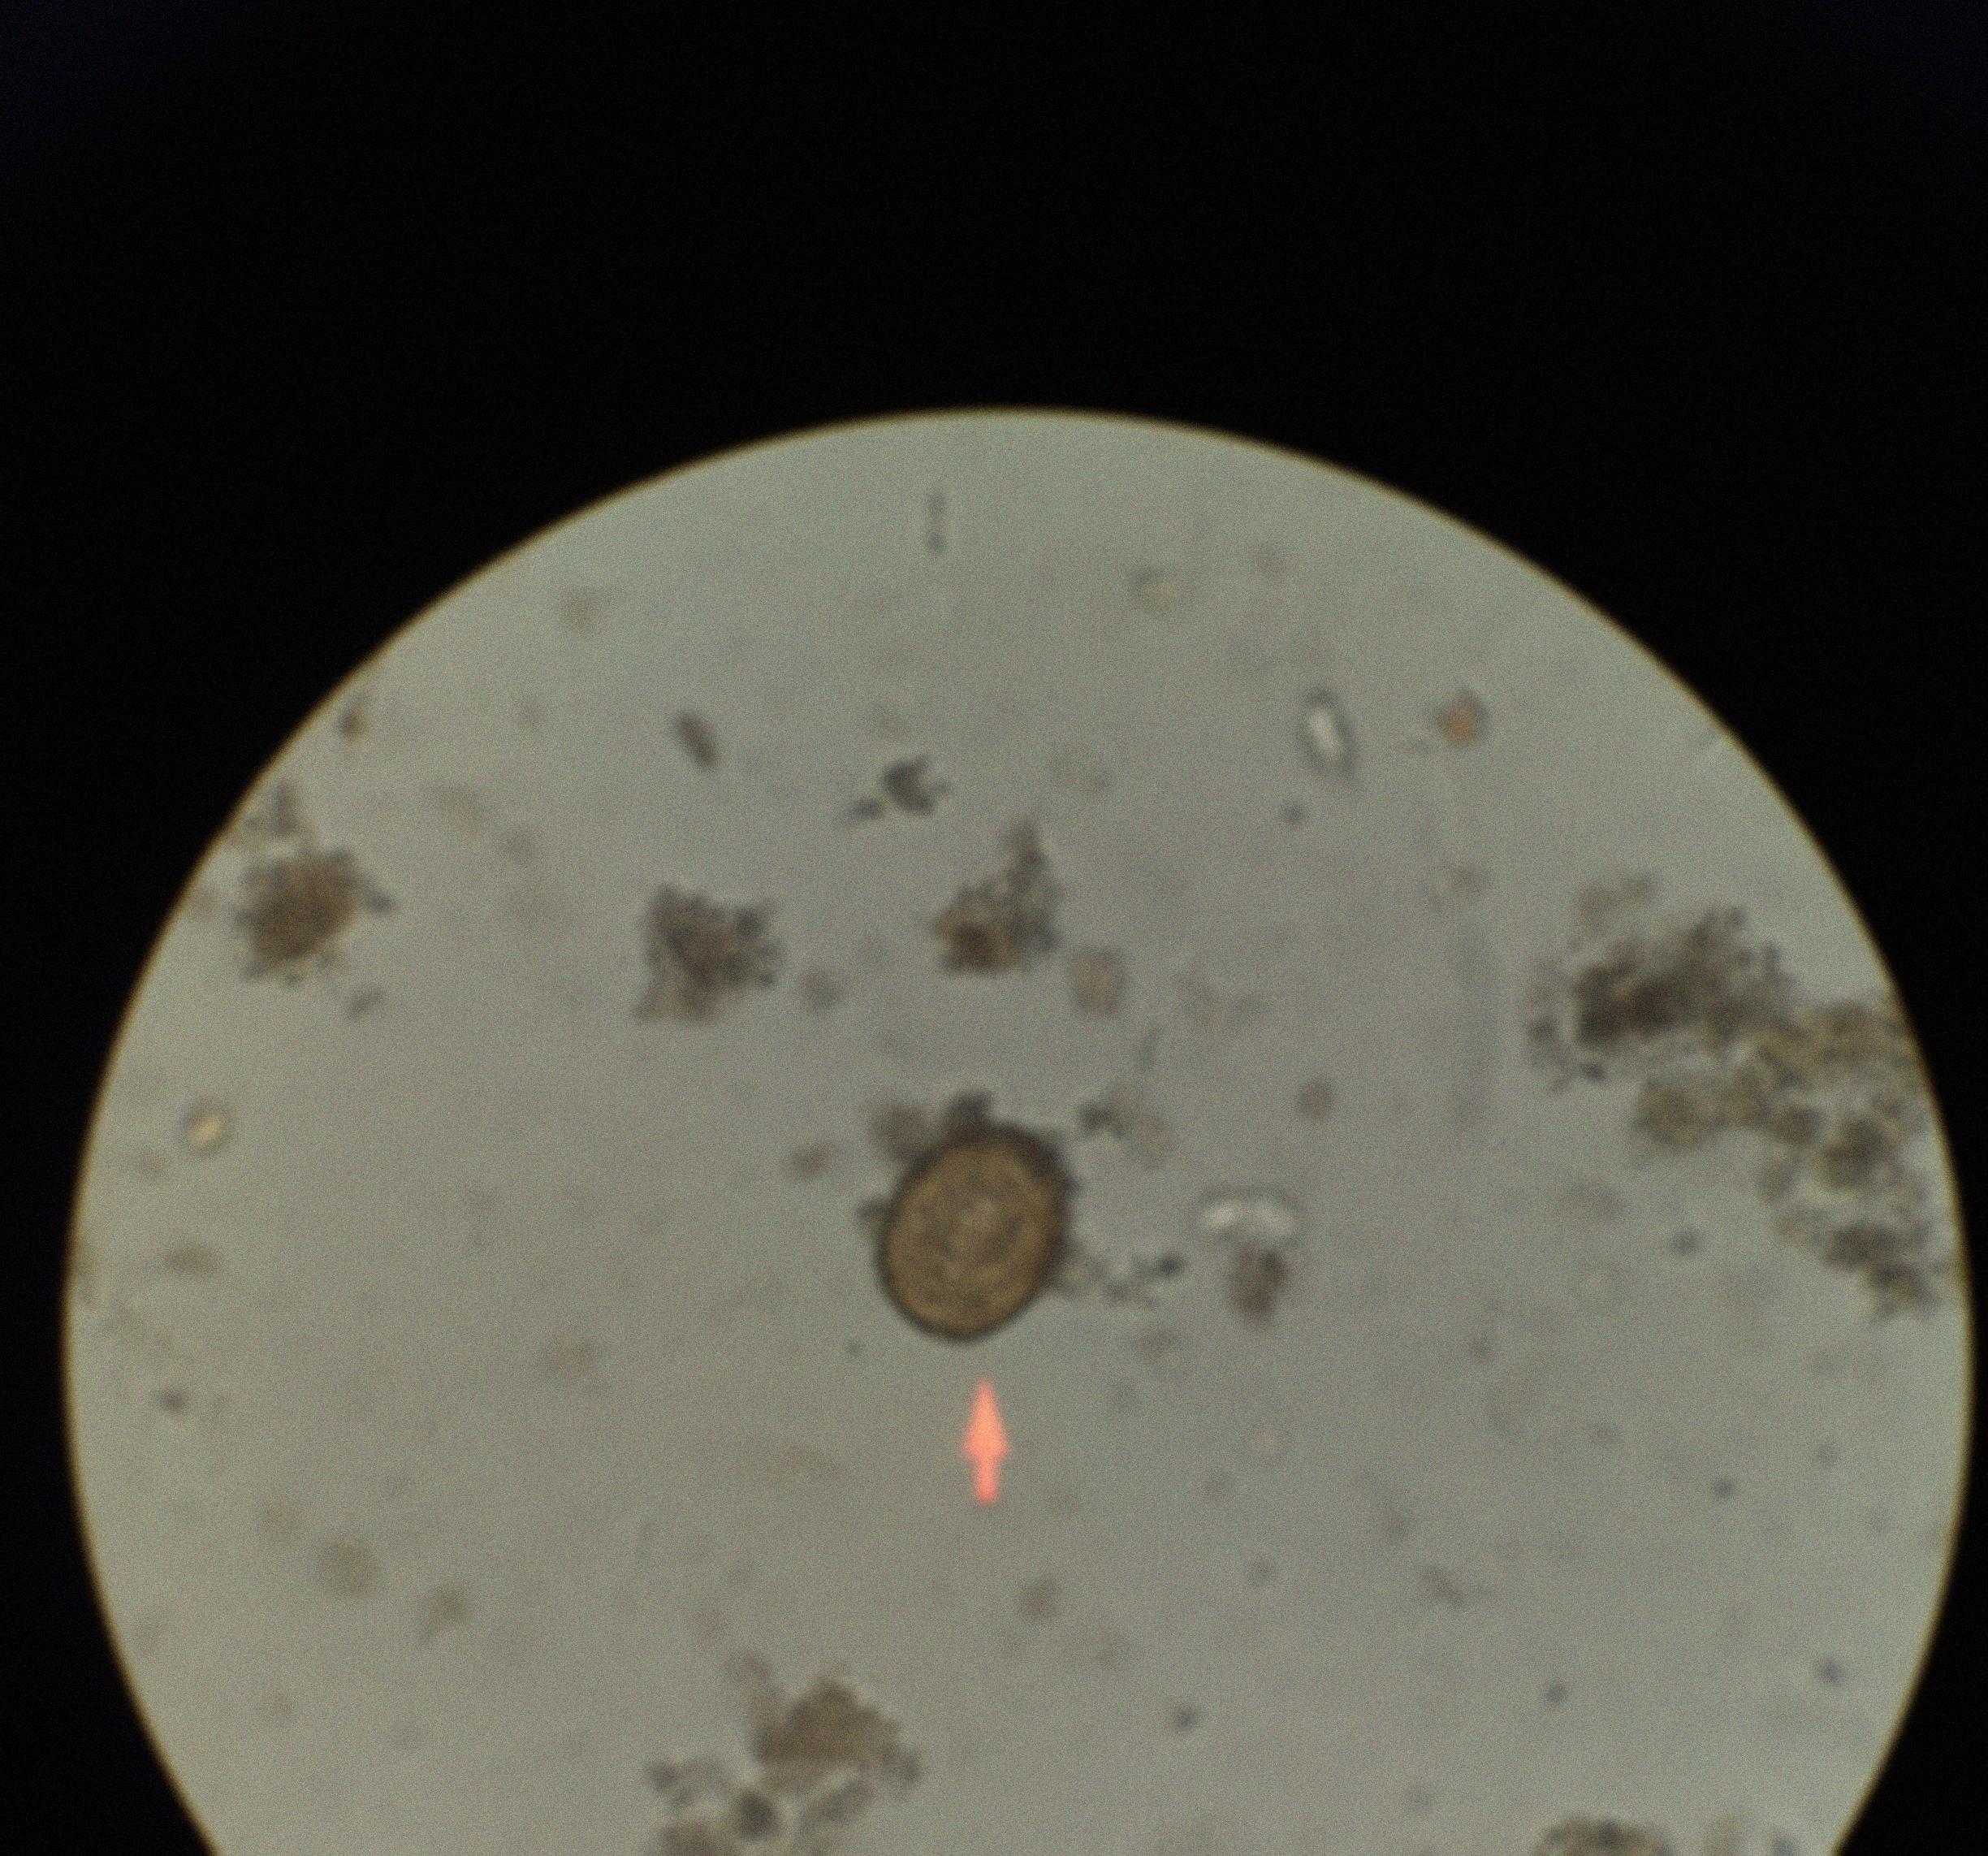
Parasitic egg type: Ascaris lumbricoides